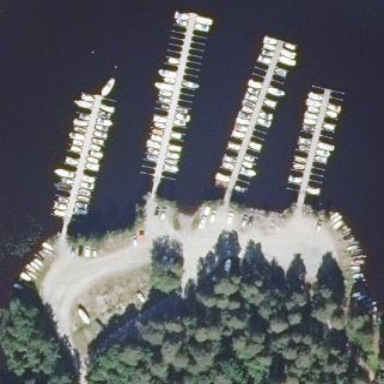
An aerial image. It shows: Marina on leisure land.